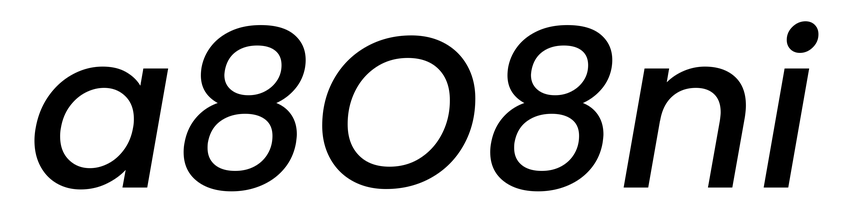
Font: Poppins-MediumItalic